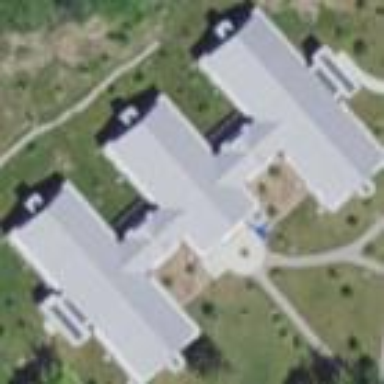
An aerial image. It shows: Dormitory building.